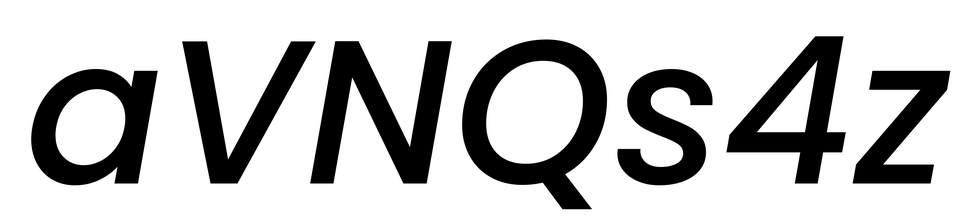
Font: Poppins-MediumItalic